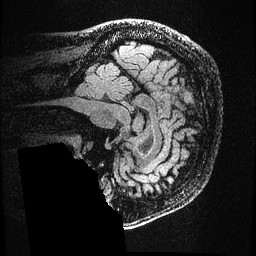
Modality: FLAIR
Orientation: sagittal
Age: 44
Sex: male
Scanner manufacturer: ge
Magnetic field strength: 3 T
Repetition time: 4.802 s
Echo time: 0.1163 s